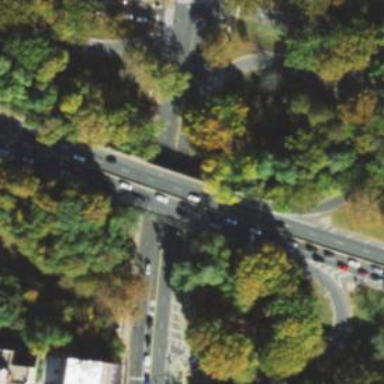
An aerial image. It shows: Motorway junction.